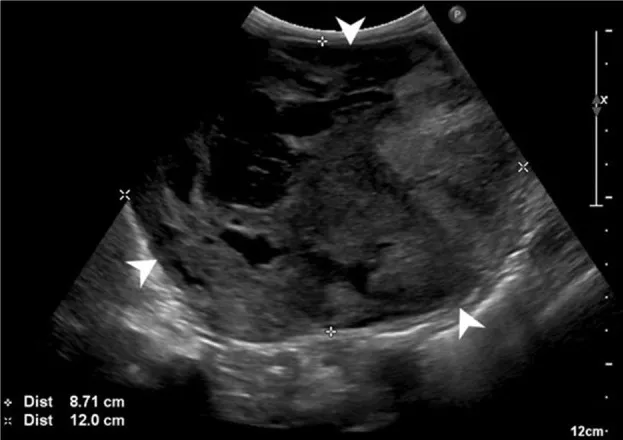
Preoperative abdominal ultrasonographic study. Large, cavitated, heterogeneous mass (white arrowheads) arising from the left kidney.
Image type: radiology (ultrasound)